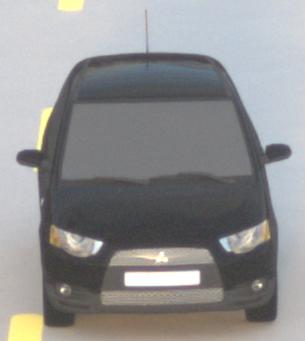
Make: Mitsubishi
Model: Colt 1.1
Detailed model: Colt (VI)
Model produced from: 2008/11
Model produced until: 2010/10
Doors: 3
Color: black
Road condition: dry road
Daytime: sunrise or sunset
Contrast: low contrast